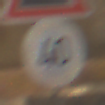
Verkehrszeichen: Geschwindigkeit40
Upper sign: Gefaelle10
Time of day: SunriseSunset
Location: Roofed (Suburban)
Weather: Clear
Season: NotSpecified
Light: Natural